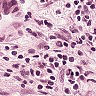
Metastatic tissue present: yes